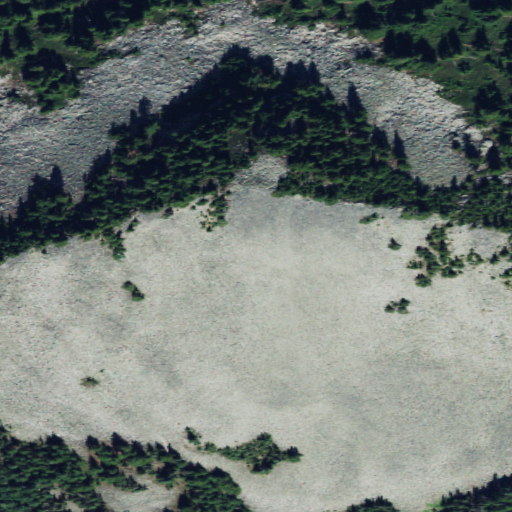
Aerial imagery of mountain in Washington named Bandera Mountain containing grassland, evergreen forest, barren land, and shrub